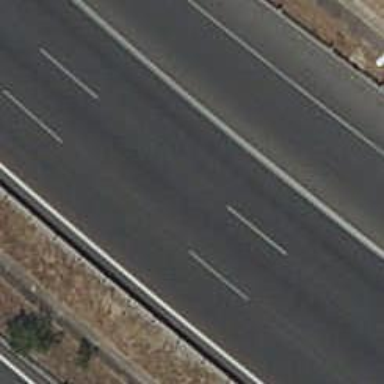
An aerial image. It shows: Asphalt motorway.